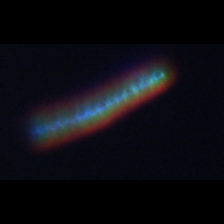
Taxon: Skeletonema
Group: Diatoms